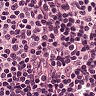
Metastatic tissue present: no